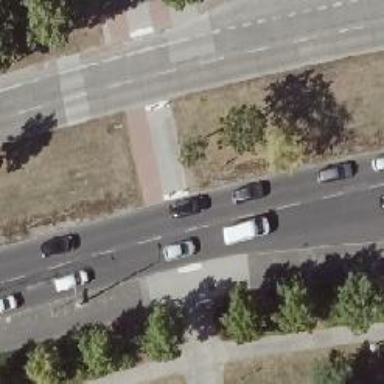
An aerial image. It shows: Uncontrolled crossing with pedestrian island.